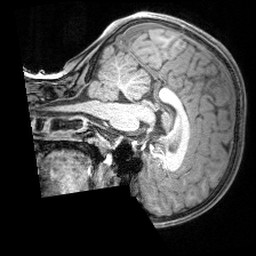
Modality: T1w
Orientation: sagittal
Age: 10
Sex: male
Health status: ill
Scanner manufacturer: siemens
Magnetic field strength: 3 T
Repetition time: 1.6 s
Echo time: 0.00179 s